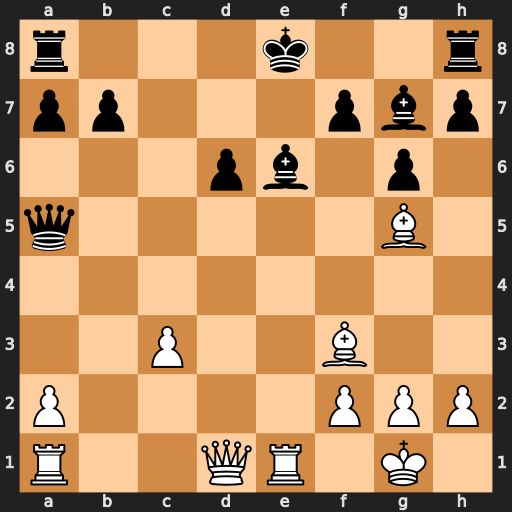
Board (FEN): r3k2r/pp3pbp/3pb1p1/q5B1/8/2P2B2/P4PPP/R2QR1K1
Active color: w
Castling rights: kq
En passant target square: -
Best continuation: Qxd6 Qxg5 Bxb7 Qe7 Qc6+